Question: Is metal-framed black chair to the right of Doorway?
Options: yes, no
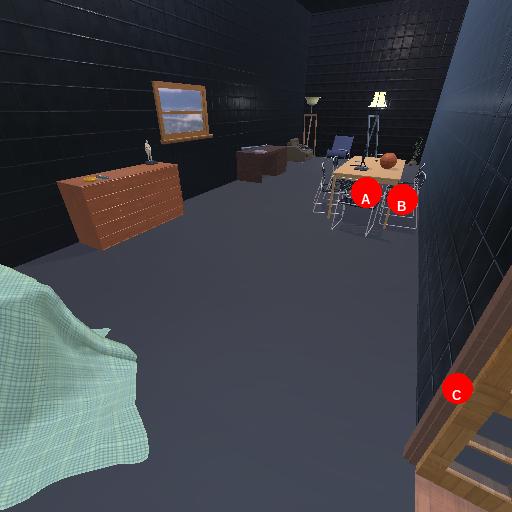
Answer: yes